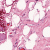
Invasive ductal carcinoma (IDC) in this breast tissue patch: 0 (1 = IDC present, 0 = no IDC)